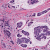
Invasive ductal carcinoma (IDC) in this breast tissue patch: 1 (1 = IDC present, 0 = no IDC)